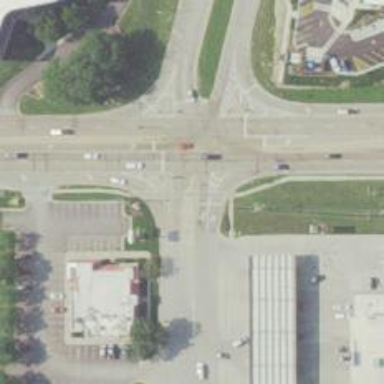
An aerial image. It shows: Footway that serves as traffic island.